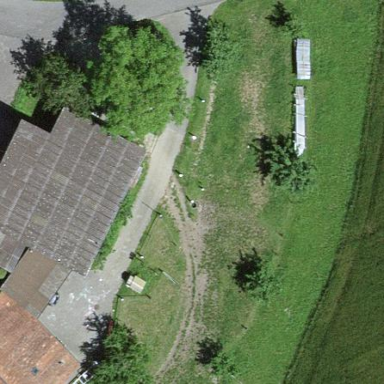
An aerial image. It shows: Shed building.